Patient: sex F, age 63
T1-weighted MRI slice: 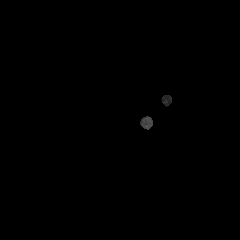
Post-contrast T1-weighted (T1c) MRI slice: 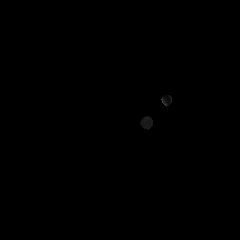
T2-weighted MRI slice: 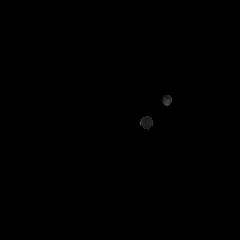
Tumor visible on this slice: no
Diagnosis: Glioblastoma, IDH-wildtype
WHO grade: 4